Question: I am new to IntelliJ IDEA, and I am using 12.1.4.
I tried to create a maven project, and then add two sub modules.
This is the project structure:

As you can see,the 'mavenapp' is the root project(parent project), while the 'app-common' and 'app-web' are the sub modules.
IntelliJ IDEA does the right thing by modify the pom.xml of 'mavenapp':
'''
<modules>
<module>app-common</module>
<module>app-web</module>
</modules>
<packaging>pom</packaging>
'''
Now I have some problems:
1) make 'app-common' as a dependency of 'app-web'?
That's to say, I want to IntelliJ IDEA modify the pom.xml of 'app-web':
'''
<dependency>
<groupId>${project.groupId}</groupId>
<artifactId>app-common</artifactId>
<version>${project.version}</version>
</dependency>
'''
But I can not find how to make it?
By reading the docs at the <URL>, but I can not find the 'app-common' module at the 'Maven Artifact Search' dialog box.
2) extract the repeated dependencies to the 'dependencyManagement' of the pom.xml of the parent
While I mean if the 'app-common' and 'app-webapp' have some same dependencies, for example, the 'junit' dependency.
It would be better if we define the 'junt' in the 'dependencyManagement' of the pom.xml of 'mavenapp', I wonder if the IDE can make it for us?
3) can the idea files can be hidden.
I mean the files generated by the IDE like the folder of '.idea' can be hidden in the 'project' window?
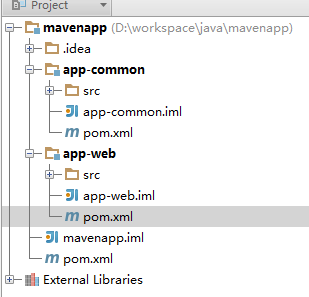
Answer: 2) Ctrl-Alt-M (extract managed dependency) does the job for you.
3) You have to go to Settings->File Types and add '.idea;.ipr;' to ignored files and folders (at the bottom)